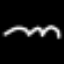
Label: squiggle